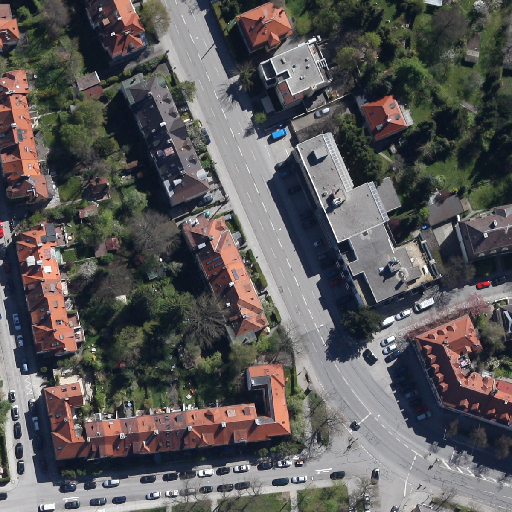
Referring expression: road marking